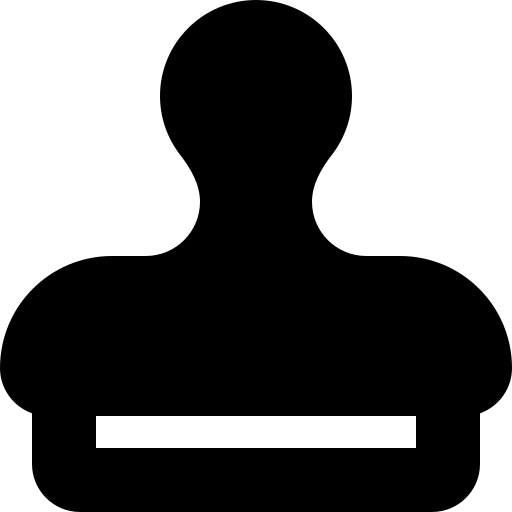
Tags: icon, FontAwesome, fa-icon, solid, stamp